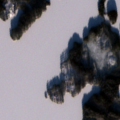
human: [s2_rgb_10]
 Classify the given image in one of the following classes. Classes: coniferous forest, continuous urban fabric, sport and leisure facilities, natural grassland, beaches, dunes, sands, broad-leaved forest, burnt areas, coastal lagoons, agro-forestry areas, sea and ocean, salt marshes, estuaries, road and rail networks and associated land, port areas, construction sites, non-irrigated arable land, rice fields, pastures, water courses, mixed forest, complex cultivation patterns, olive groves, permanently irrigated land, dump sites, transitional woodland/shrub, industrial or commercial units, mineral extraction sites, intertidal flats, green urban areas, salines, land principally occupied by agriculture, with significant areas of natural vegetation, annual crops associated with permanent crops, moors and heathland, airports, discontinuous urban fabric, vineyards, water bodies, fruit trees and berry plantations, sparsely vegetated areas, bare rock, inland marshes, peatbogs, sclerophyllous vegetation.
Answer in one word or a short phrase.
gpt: coniferous forest, water bodies